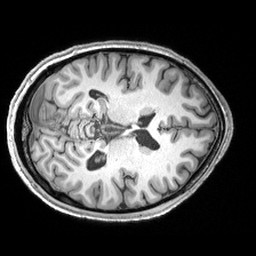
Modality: T1w
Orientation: axial
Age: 27
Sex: male
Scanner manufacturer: siemens
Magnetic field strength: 3 T
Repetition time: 2.53 s
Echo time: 0.00299 s